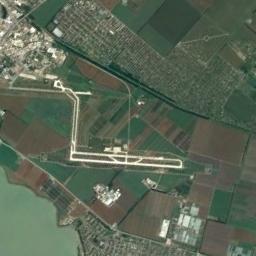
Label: airport